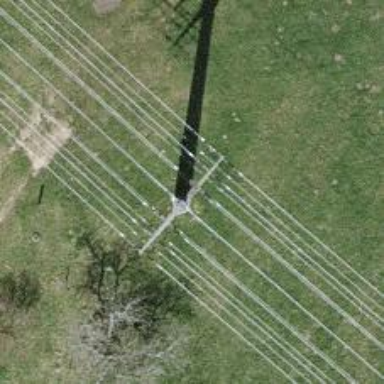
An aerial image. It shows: Power tower.